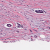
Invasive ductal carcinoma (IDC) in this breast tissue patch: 1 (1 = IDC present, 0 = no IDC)